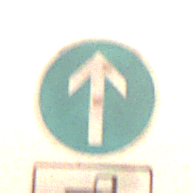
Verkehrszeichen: VorgeschriebeneFahrtrichtungGeradeaus
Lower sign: MehrspurigeFahrzeugeFrei8
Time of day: SunriseSunset
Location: Outdoor (Nature)
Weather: PartlyCloudy
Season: NotSpecified
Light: Natural